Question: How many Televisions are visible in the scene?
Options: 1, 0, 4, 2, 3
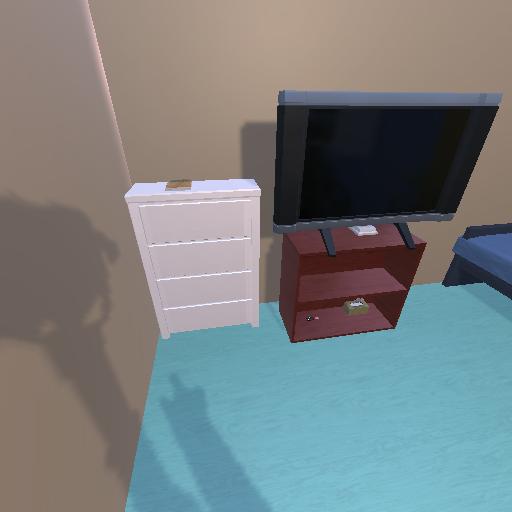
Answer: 1